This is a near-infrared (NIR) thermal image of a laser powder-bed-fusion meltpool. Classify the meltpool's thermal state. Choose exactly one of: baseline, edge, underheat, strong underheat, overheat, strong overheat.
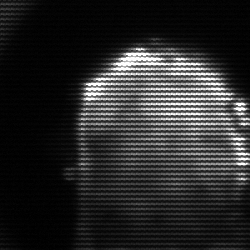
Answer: baseline